Platform: macOS
Application: Chrome
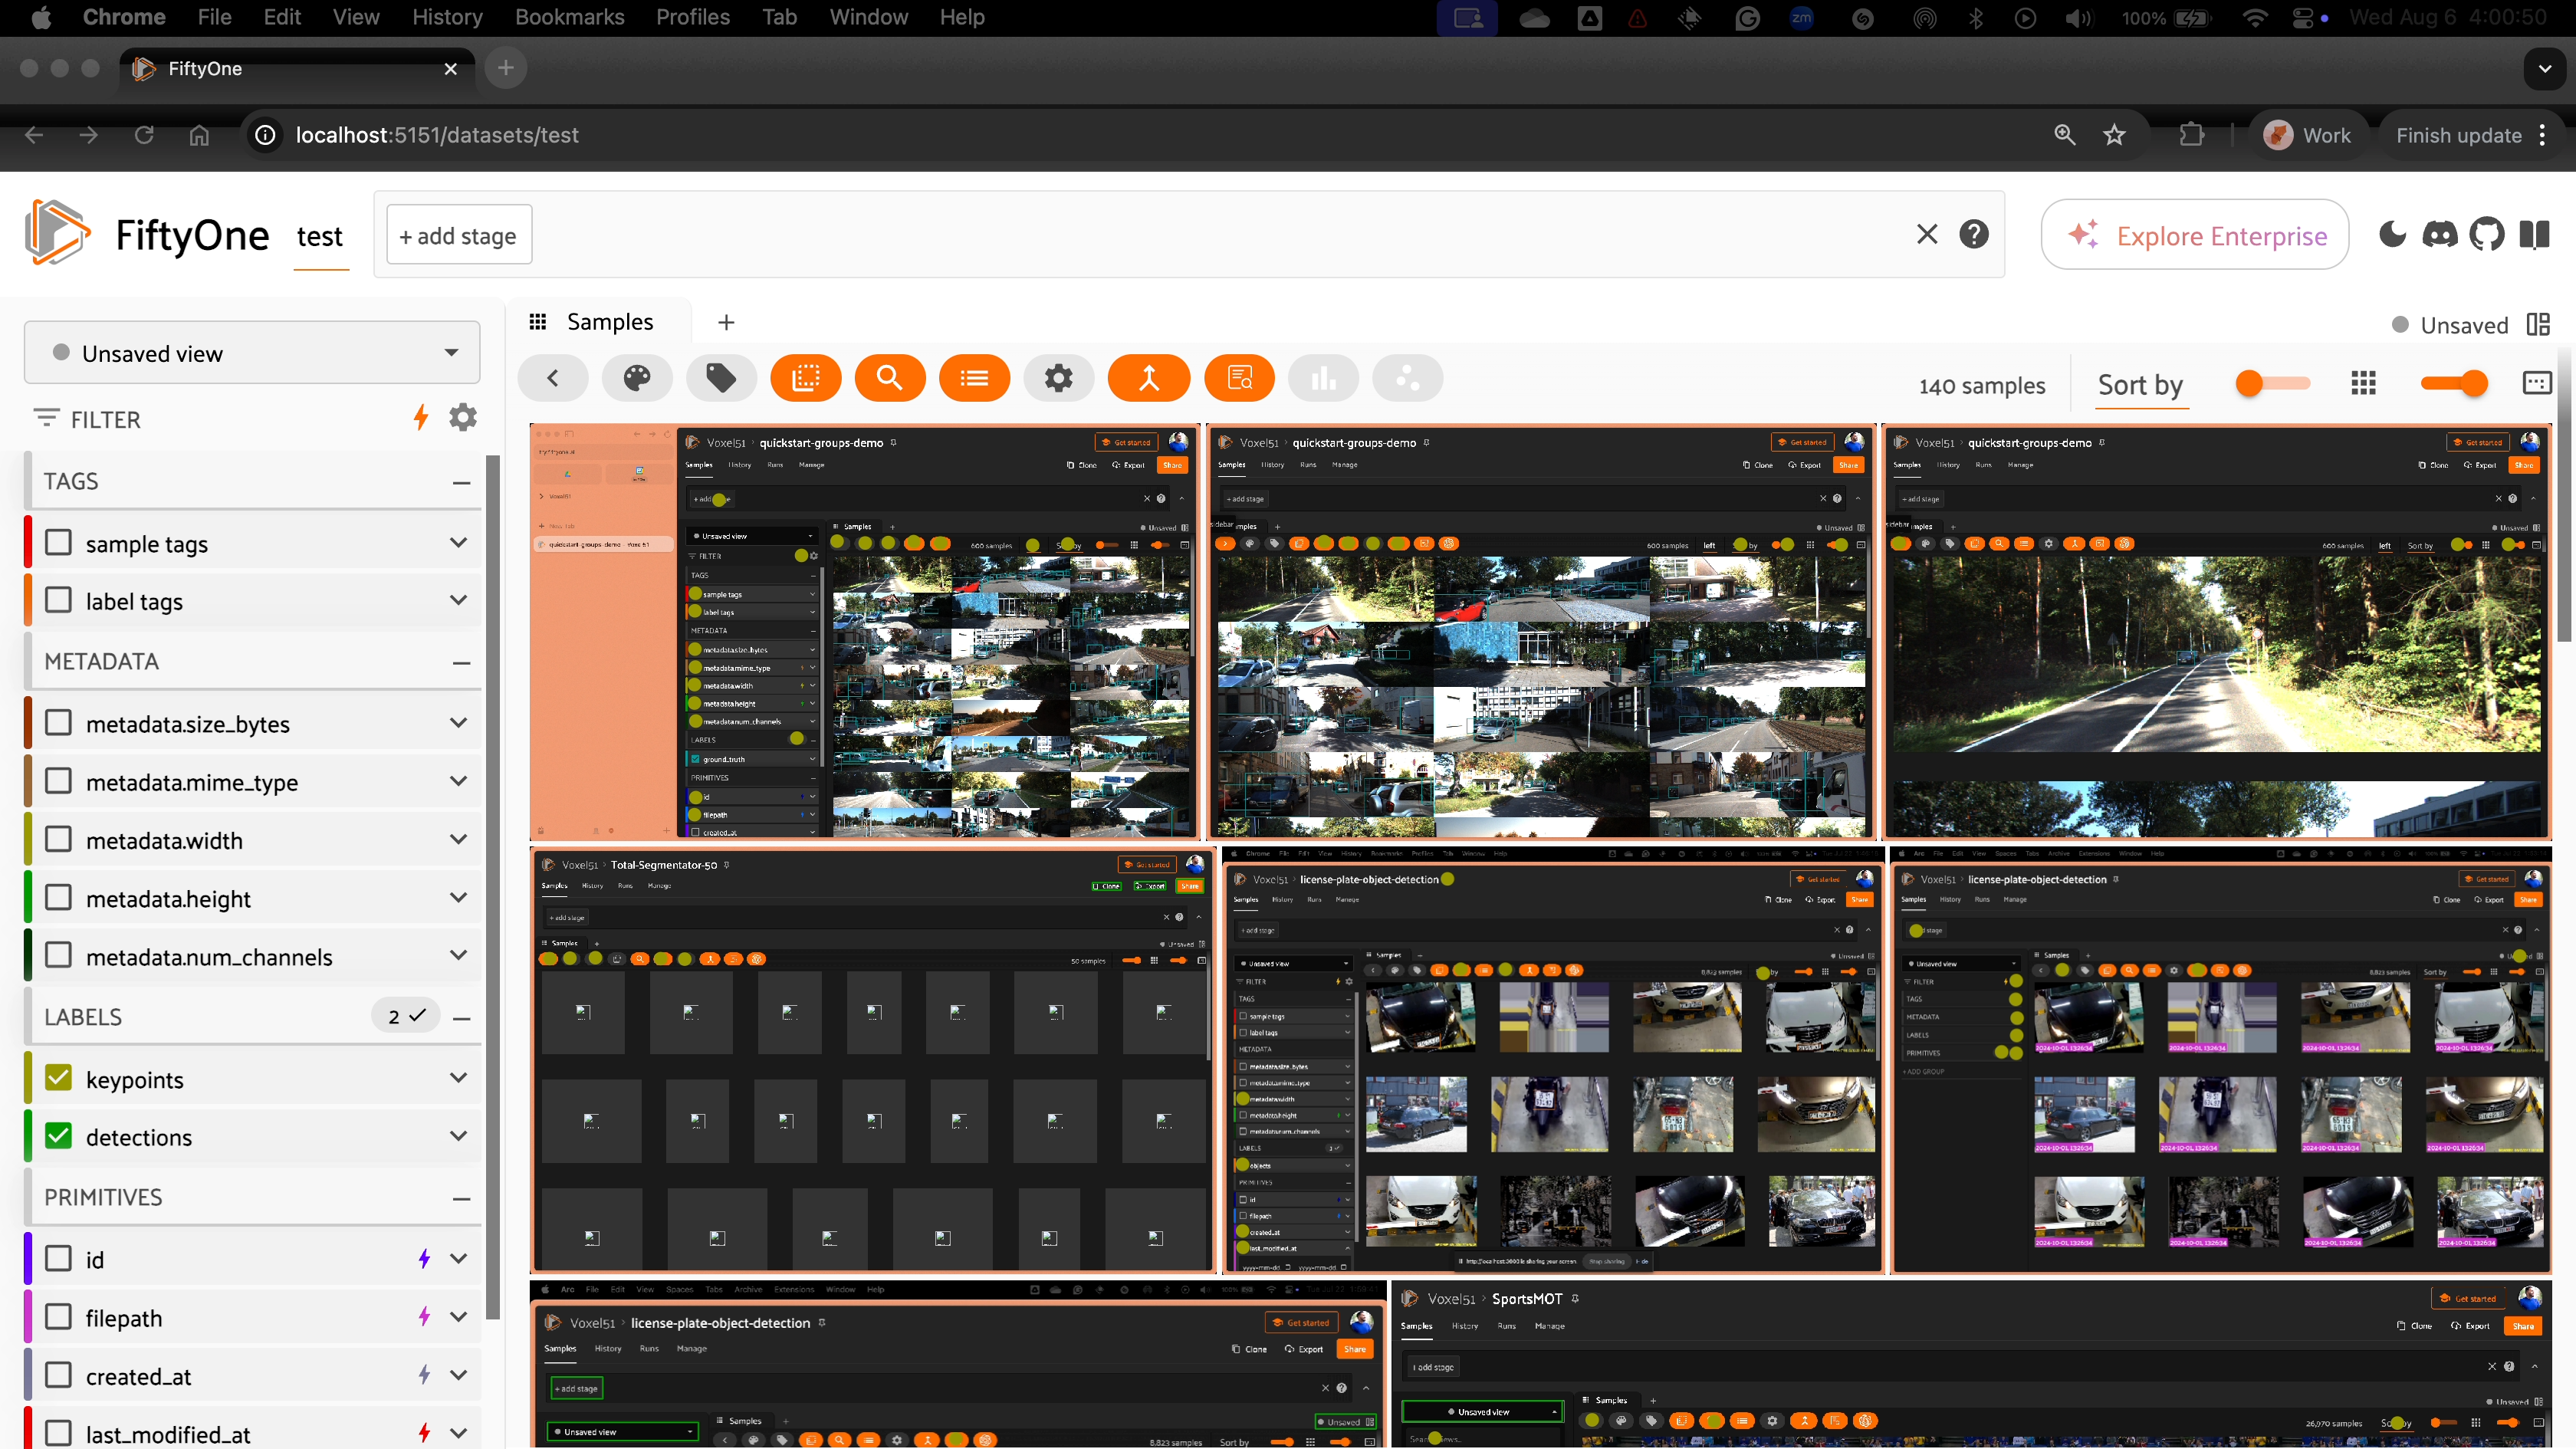
task_description: Show available filter options for the label tags field
action_type: click
element_info: Icon
steps_since_start: 1